Question: Find the minimum number of moves required to get from the Tower of Hanoi state described in the figure to the completed state
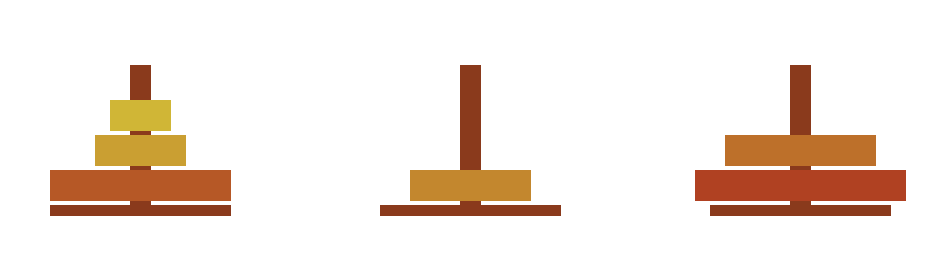
Answer: 31